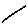
Label: line